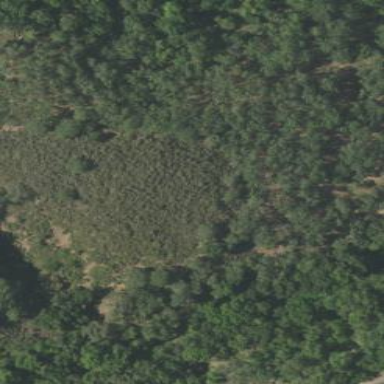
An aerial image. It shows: Area covered in scrub vegetation.